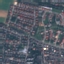
Label: Residential